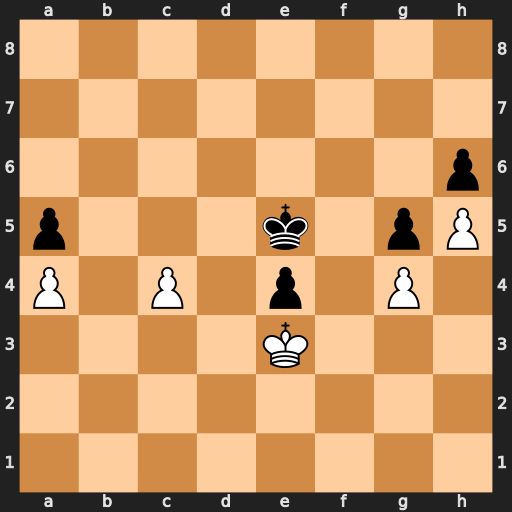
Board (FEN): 8/8/7p/p3k1pP/P1P1p1P1/4K3/8/8
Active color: w
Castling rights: -
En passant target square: -
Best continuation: c5 Kd5 c6 Kxc6 Kxe4 Kc5 Kf5